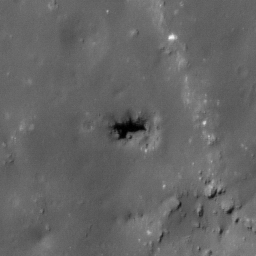
Pit: Jackson 3
Host crater: Jackson
Host type: impact_melt
Lunar coordinates: latitude 22.199, longitude 197.149